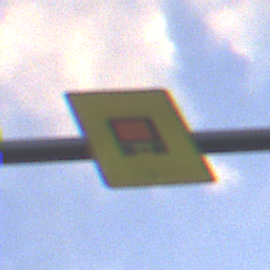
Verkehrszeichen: KennzeichnungspflichtigeFahrzeugeGefaehrlicheGueterOhnePfeilsymbol
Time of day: SunriseSunset
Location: Outdoor (Nature)
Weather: PartlyCloudy
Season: NotSpecified
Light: Natural